Interaction volume radius: 10 \u00c5
Interaction volume height: 10 \u00c5
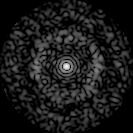
Disorder parameter: 0.8228